Question: I have a long text and part of the text is
> Hello , i am John how (1)are (are/is) you?
I used this to detect '(1)'.
'''
string optionPattern = "[\(]+[0-9]+[\)]";
Regex reg = new Regex(optionPattern);
'''
But I got stuck here at continue on how to detect after '(1)' to find 'are'.
Full code ( thanks to <URL> :
'''
string optionPattern = @"(?<=\(\d+\))\w+";
Regex reg = new Regex(optionPattern);
string[] passage = reg.Split(lstQuestion.QuestionContent);
foreach (string s in passage)
{
TextBlock tblock = new TextBlock();
tblock.FontSize = 19;
tblock.Text = s;
tblock.TextWrapping = TextWrapping.WrapWithOverflow;
wrapPanel1.Children.Add(tblock);
}
'''
I assume if I split like this, it will remove all the words after (0-9), however when I run it it only removes the word after '()' in the last detection.

As you can see the word after (7) is gone but the rest is not.
How do I detect the 'are' after the '(1)'?
Is it possible to replace the word after (1) with a textbox too?
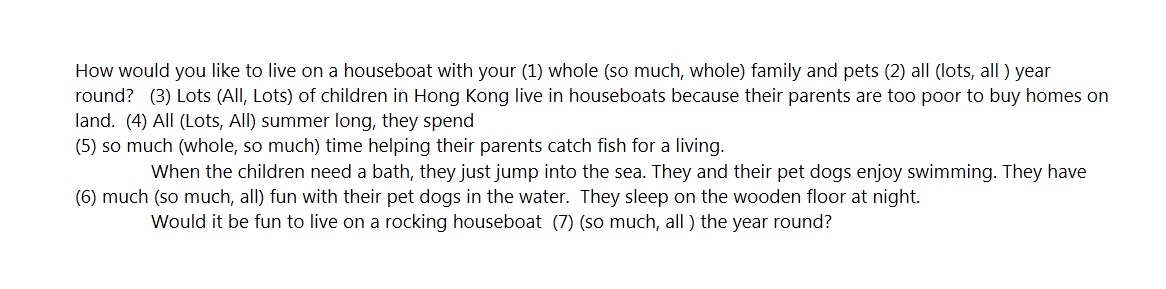
Answer: Use positive lookbehind lookup ('(?<=\(\d+\))\w+'):
'''
string text = "Hello , i am John how (1)are (are/is) you?";
string optionPattern = @"(?<=\(\d+\))\w+";
Regex reg = new Regex(optionPattern);
Console.WriteLine(reg.Match(text));
'''
prints 'are'
Alternative: capture a group '(\w+)'
'''
string text = "Hello , i am John how (1)are (are/is) you?";
string optionPattern = @"\(\d+\)(\w+)";
Regex reg = new Regex(optionPattern);
Console.WriteLine(reg.Match(text).Groups[1]);
'''
BTW, using '@".."', you don't need to escape '\'.
---
Instead of using '.Split()', just '.Replace()':
'''
string text = "Hello , i am John how (1)are (are/is) you?";
string optionPattern = @"(?<=\(\d+\))\s*\w+";
Regex reg = new Regex(optionPattern);
Console.WriteLine(reg.Replace(text, ""));
'''
alternative:
'''
string text = "Hello , i am John how (1)are (are/is) you?";
string optionPattern = @"(\(\d+\))\s*\w+";
Regex reg = new Regex(optionPattern);
Console.WriteLine(reg.Replace(text, @"$1"));
'''
prints
'''
Hello , i am John how (1) (are/is) you?
'''